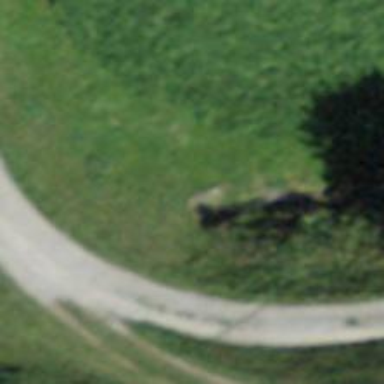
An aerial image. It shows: Culvert tunnel.